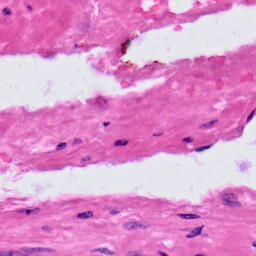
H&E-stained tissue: Prostate